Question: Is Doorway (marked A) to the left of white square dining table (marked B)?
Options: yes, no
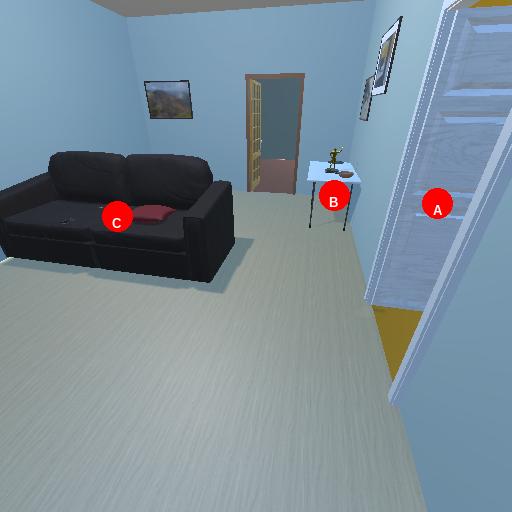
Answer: yes